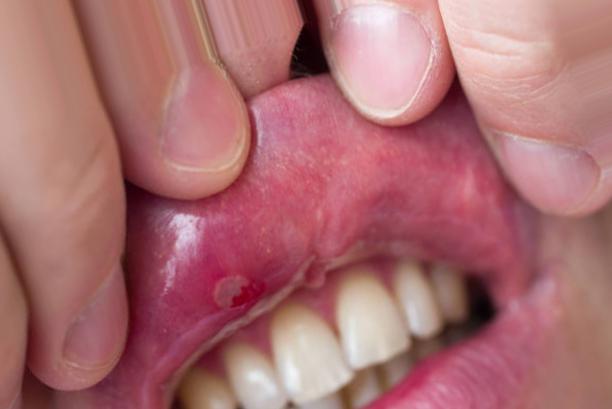
Condition: Mouth Ulcer